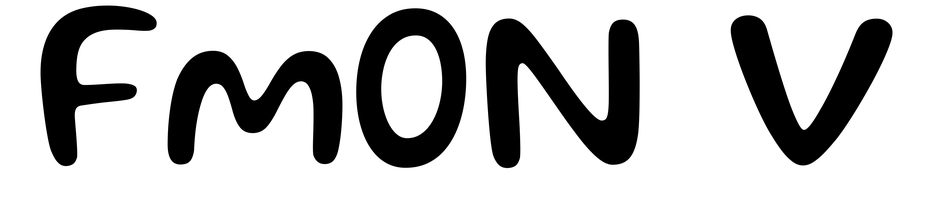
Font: Gluten_Regular